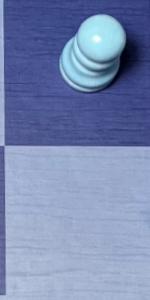
Label: Empty